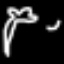
Label: palm tree